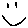
Label: smiley face